Interaction volume radius: 5 \u00c5
Interaction volume height: 10 \u00c5
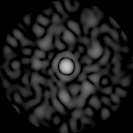
Disorder parameter: 0.8621